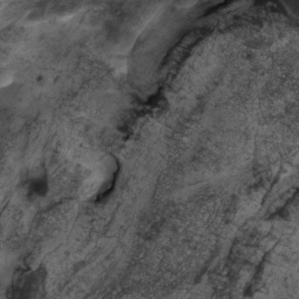
Label: non_frost